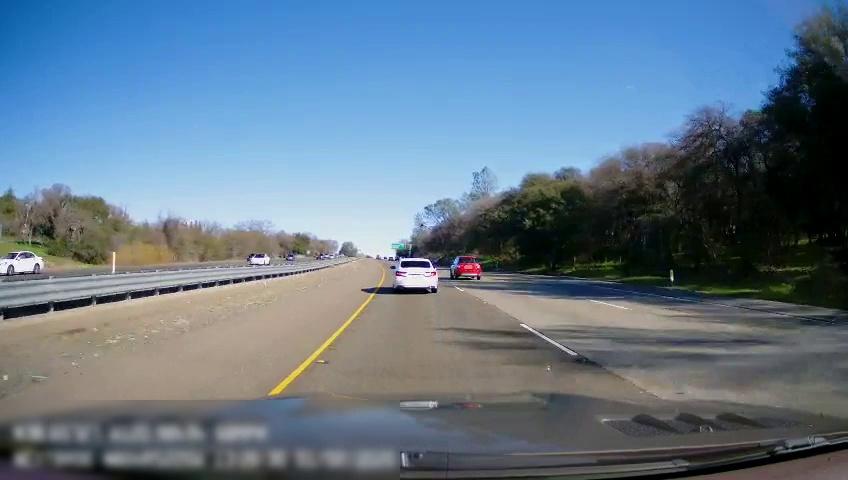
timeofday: Day
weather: Sunny
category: Drivable Space
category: Drivable Space
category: Vehicles | Car
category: Vehicles | Car
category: Vehicles | Car
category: Vehicles | Car
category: Vehicles | SUV
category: Lanes | Current Lane
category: Lanes | Current Lane
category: Lanes | Alternate Lane
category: Lanes | Alternate Lane
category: Traffic | Signs